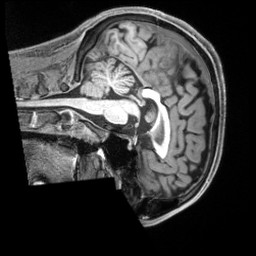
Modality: T1w
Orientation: sagittal
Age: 26
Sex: male
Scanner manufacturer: siemens
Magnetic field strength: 3 T
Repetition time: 2.3 s
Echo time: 0.00229 s